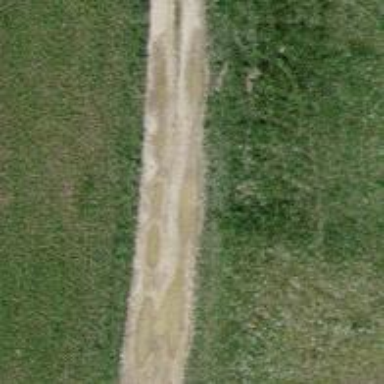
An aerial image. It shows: Agricultural track with grade2 track type.